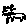
Label: cat